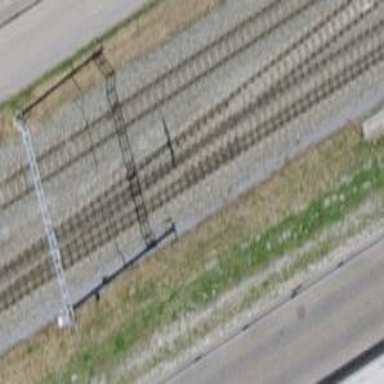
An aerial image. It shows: Narrow-gauge railway siding with electrified contact line. The siding has one track.